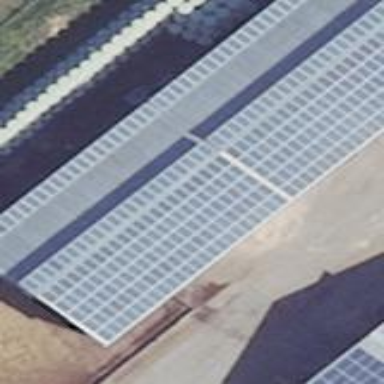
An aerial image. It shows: Small solar photovoltaic panel generator inside building.